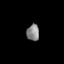
Tissue: lung
Cell type: Others
Senescence score: 0.2264
Nuclear area (px): 197
Mean DAPI intensity: 138.056